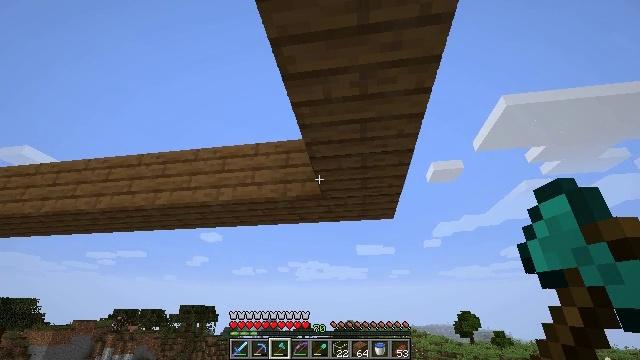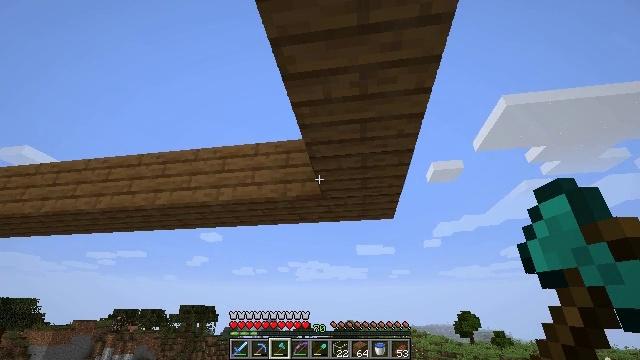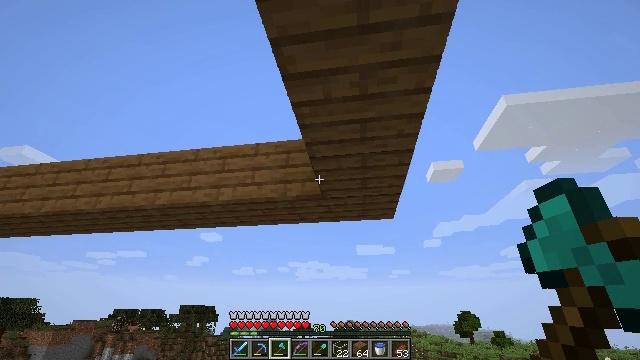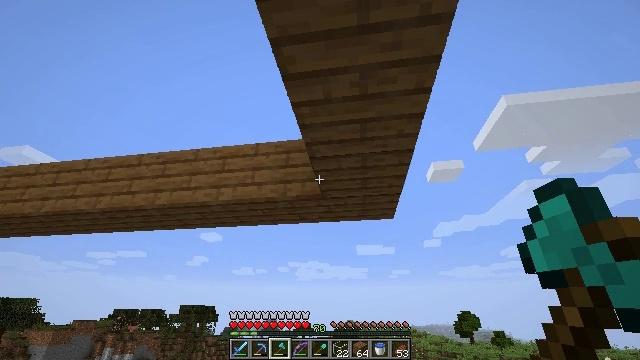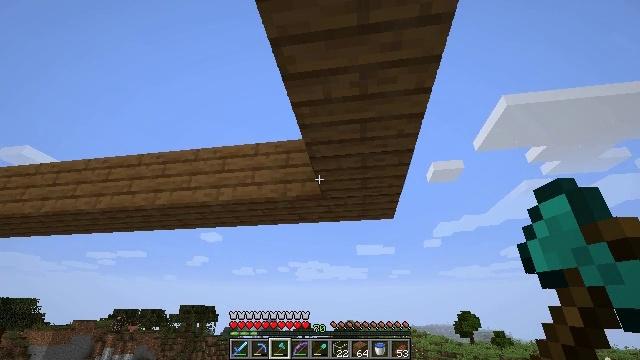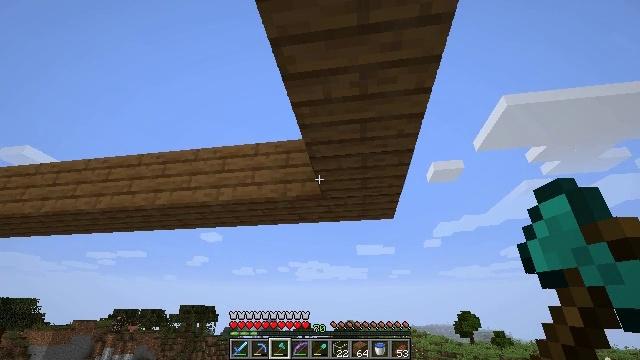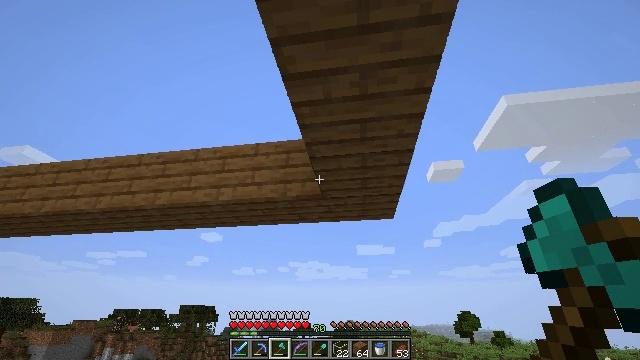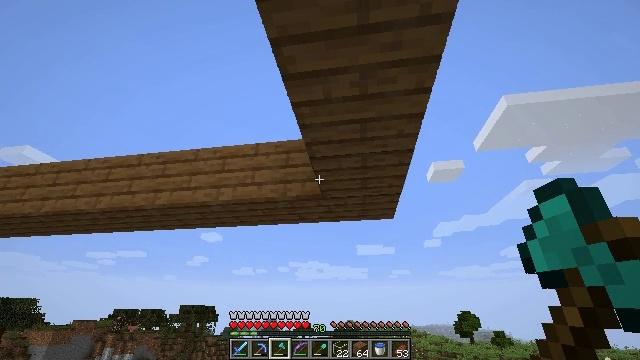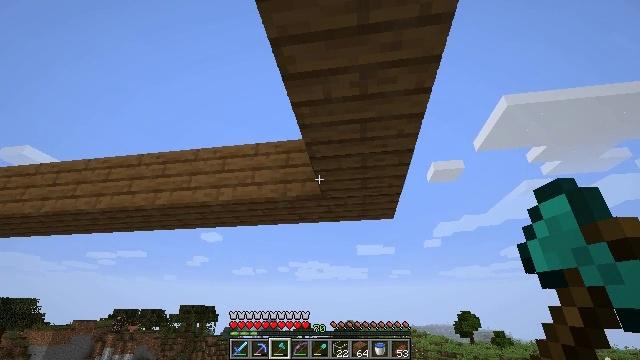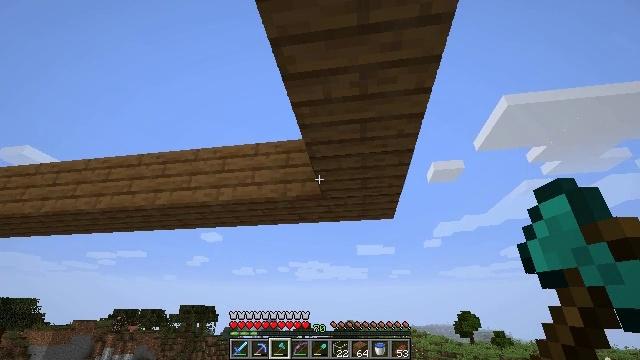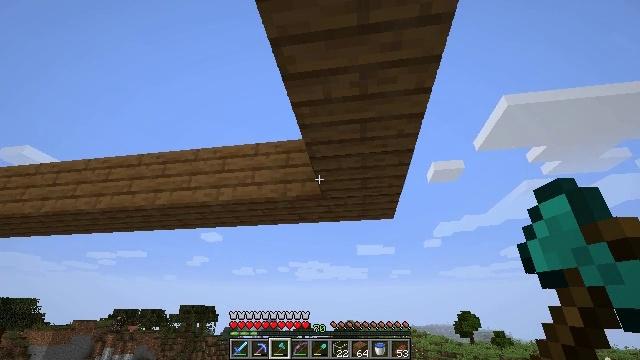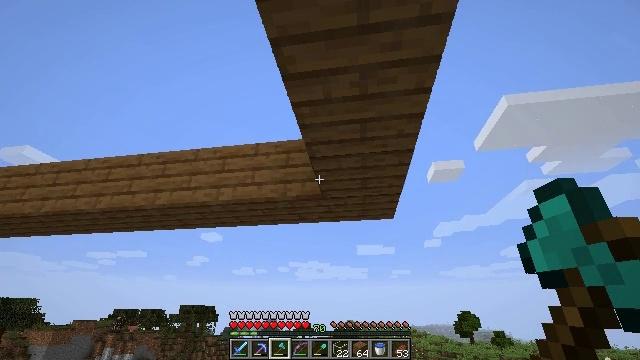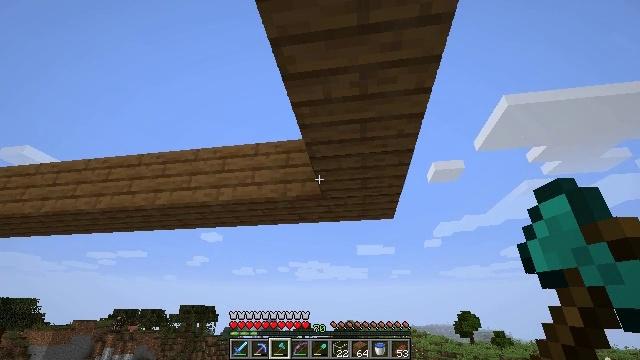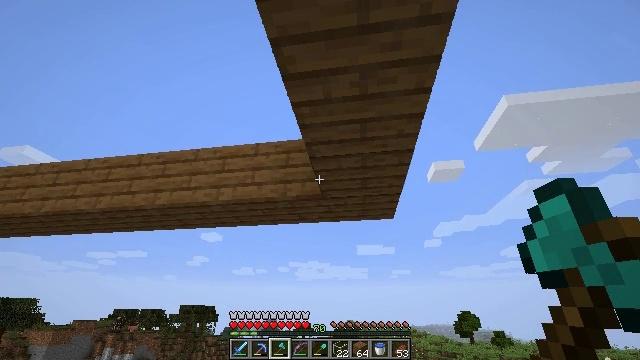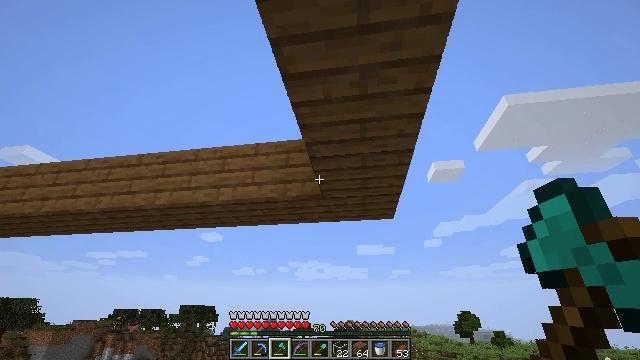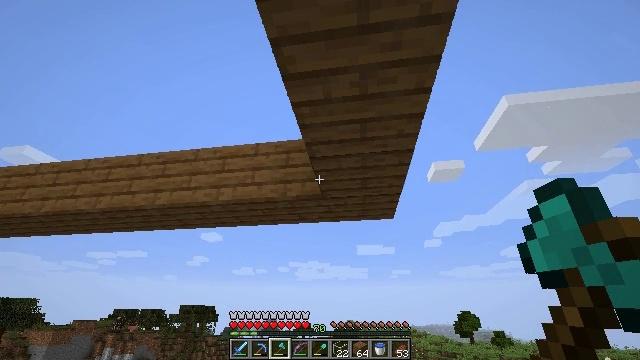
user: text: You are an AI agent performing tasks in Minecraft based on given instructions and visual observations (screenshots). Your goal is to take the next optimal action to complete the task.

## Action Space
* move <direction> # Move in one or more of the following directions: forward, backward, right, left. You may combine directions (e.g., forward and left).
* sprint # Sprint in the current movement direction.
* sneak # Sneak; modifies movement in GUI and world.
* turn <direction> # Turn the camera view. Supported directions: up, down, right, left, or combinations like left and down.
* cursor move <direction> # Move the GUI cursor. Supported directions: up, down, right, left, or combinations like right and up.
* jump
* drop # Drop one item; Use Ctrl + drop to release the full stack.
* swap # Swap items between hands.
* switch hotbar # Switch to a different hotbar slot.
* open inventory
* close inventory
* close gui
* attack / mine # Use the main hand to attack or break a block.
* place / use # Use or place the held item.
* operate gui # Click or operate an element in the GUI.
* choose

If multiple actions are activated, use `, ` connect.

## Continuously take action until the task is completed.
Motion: motion action
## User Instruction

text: Collect spruce planks from an old building.
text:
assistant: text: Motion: no_op
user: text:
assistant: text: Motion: no_op
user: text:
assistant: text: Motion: no_op
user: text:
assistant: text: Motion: no_op
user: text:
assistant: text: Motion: no_op
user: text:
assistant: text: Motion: no_op
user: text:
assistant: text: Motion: no_op
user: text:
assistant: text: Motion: no_op
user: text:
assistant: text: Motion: no_op
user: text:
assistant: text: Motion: no_op
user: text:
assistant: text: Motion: no_op
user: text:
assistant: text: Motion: no_op
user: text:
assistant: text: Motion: no_op
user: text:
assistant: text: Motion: no_op
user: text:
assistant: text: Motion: no_op
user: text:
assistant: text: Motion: no_op
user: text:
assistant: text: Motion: no_op
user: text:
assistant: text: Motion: no_op
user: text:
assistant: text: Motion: no_op
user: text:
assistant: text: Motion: no_op
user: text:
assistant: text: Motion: no_op
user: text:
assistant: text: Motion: no_op
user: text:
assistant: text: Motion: no_op
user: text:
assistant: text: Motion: no_op
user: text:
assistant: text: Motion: no_op
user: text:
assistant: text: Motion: no_op
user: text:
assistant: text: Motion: no_op
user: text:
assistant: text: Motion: no_op
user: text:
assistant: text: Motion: no_op
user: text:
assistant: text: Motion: no_op